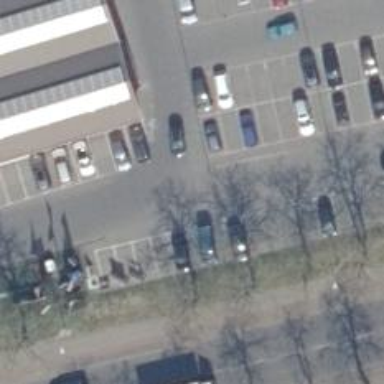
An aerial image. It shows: Asphalt parking aisle road.